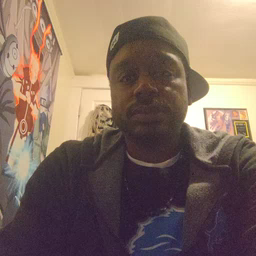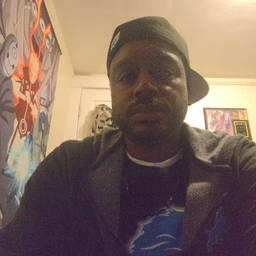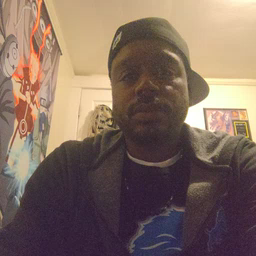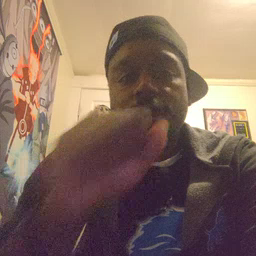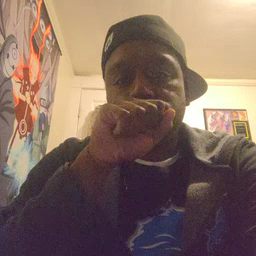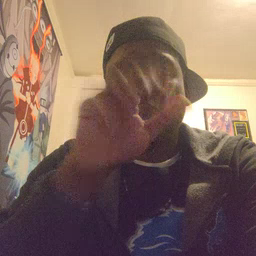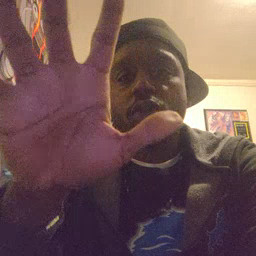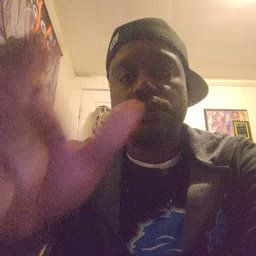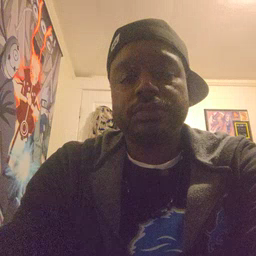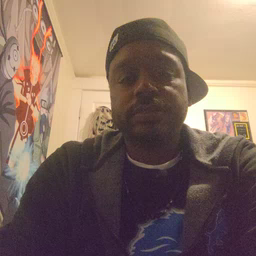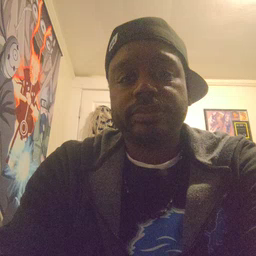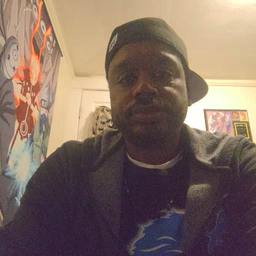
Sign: blow